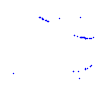
Particle: proton